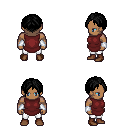
a pixel art fantasy rpg character, male body template, human, dark skin, maroon tunic, white pants, black parted hairstyle, white cloth bracers, brown shoes, four views (front, back, left, right), 2x2 character sprite sheet, small pixel art, hard edges, no anti-aliasing